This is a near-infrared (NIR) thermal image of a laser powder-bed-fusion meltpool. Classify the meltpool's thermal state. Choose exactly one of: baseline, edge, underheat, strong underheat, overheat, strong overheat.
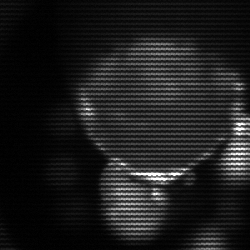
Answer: edge